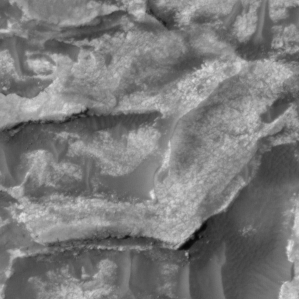
Label: non_frost